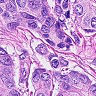
Metastatic tissue present: yes